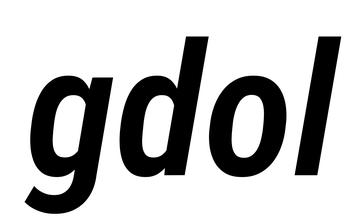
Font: Roboto-Italic_Condensed_SemiBold_Italic